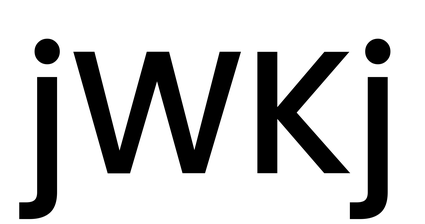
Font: Poppins-Medium